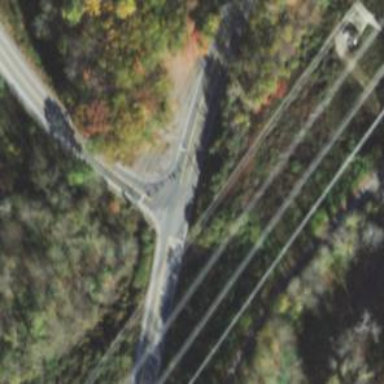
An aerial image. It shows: Secondary road.